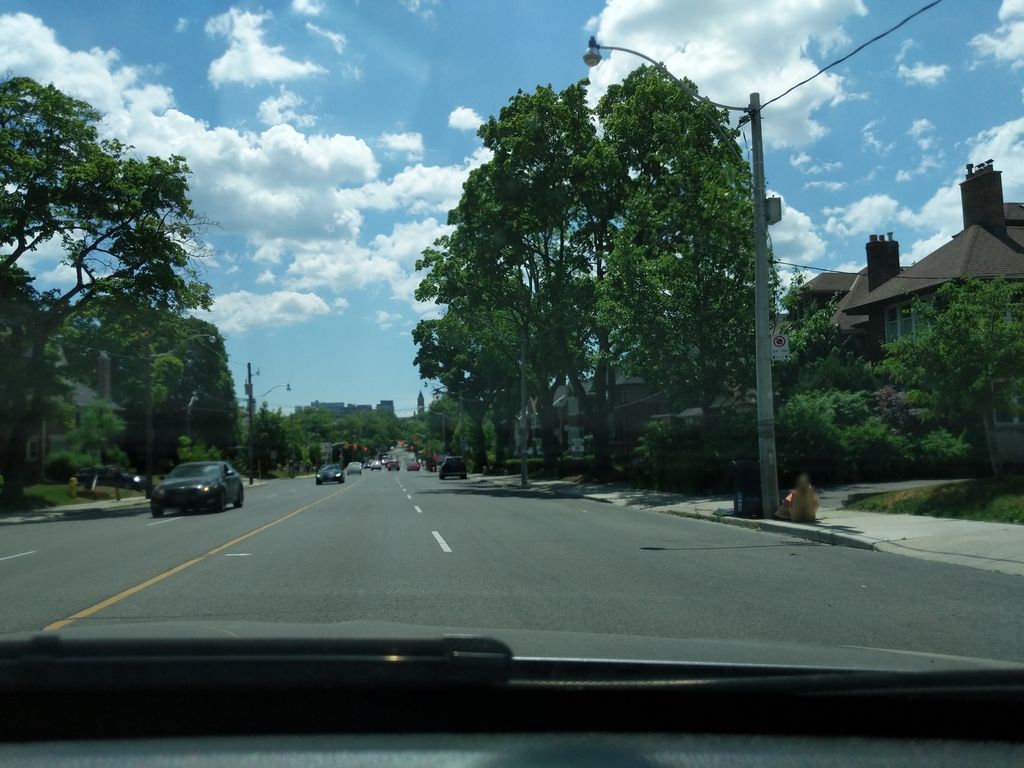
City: toronto